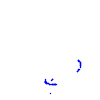
Particle: kaon